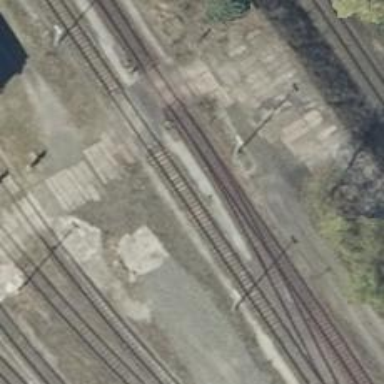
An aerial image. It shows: Railway yard used for servicing trains.